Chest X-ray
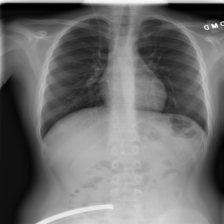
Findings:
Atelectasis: negative
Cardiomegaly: negative
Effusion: negative
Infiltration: negative
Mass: negative
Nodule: negative
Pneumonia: negative
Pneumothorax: negative
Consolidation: negative
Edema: negative
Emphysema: negative
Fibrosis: negative
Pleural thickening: negative
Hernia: negative